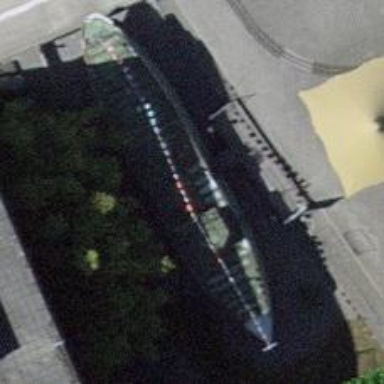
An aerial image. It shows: Historic ship.